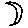
Label: moon